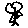
Label: flower